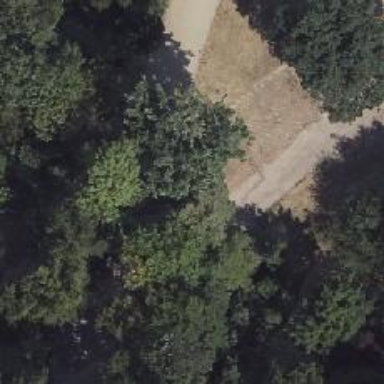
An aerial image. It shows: Broadleaved deciduous tree located in park.